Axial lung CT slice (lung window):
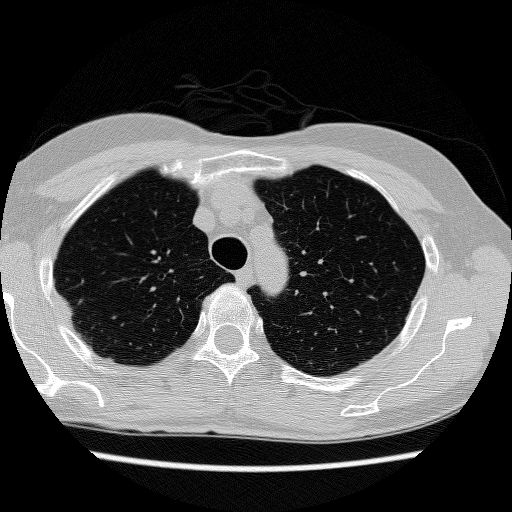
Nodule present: no